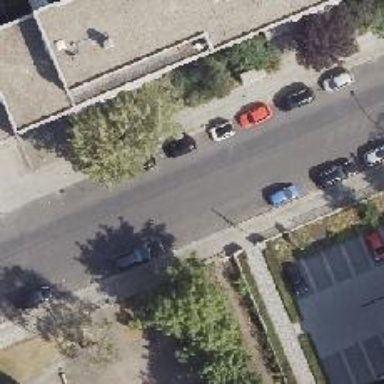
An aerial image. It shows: Residential road with asphalt surface and sidewalks on both sides. There are parallel parking lanes on both sides of the road.